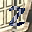
Label: 2